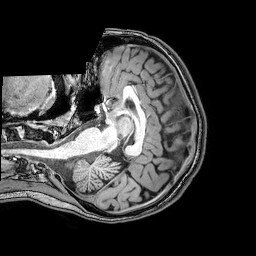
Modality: T1w
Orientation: axial
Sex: female
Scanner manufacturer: philips
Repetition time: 0.008108 s
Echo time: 0.00371 s